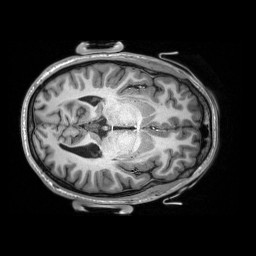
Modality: T1w
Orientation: coronal